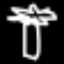
Label: palm tree